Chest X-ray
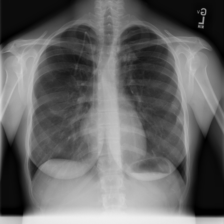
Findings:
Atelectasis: negative
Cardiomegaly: negative
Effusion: negative
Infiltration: negative
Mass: negative
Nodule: negative
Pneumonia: negative
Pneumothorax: positive
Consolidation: negative
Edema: negative
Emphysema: negative
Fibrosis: negative
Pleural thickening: negative
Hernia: negative